Question: in my iphone app i have returned yes in the following method ,its worked and screens are rotating but contents are not fitting to the screen when its in the landscape mode
following is the code which i used
'''
- (BOOL)shouldAutorotateToInterfaceOrientation:(UIInterfaceOrientation)interfaceOrientation
{
return YES;
}
'''
following is my output
how can i fit the contents of the screen to the screen size when its rotated,,can any one help me, thanx in advance,,
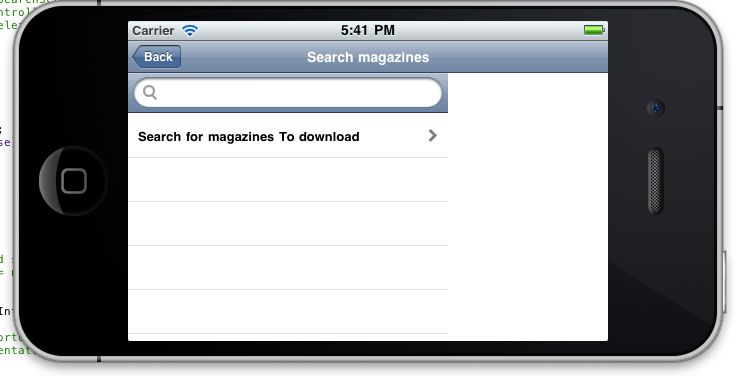
Answer: You should 'reset the views frame' when the device is about to be rotated. This should be usually done in 'willRotateToInterfaceOrientation' method.
You can also simply use 'autoResizingMask' which will automatically resize the view when its superView frame changes.
'''
// Add this line in loadView method
self.view.autoresizingMask = UIViewAutoresizingFlexibleWidth |
UIViewAutoresizingFlexibleHeight;
'''